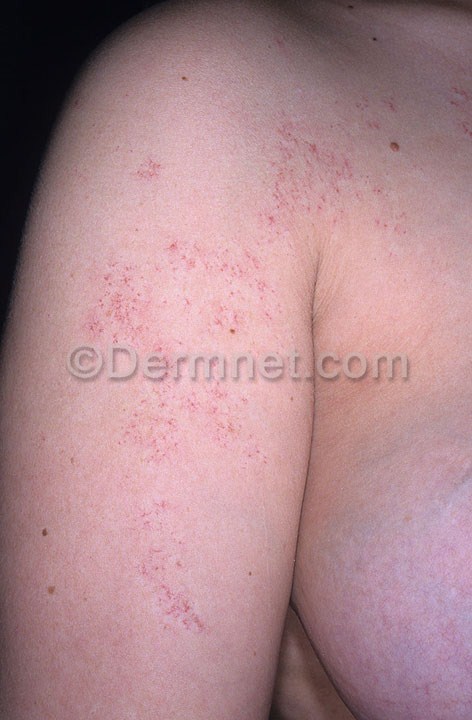
Disease: Vascular Tumors